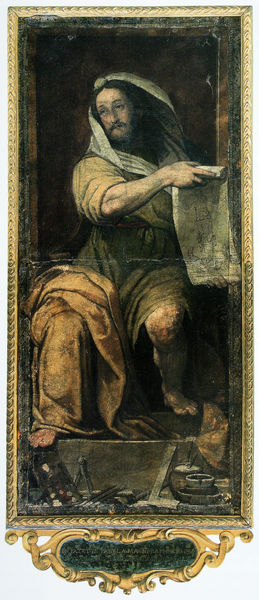
Titel: Porträt von Raffael
Künstler: Federico Zuccari
Standort: Macerata
Institution: Pinacoteca Communale
Schlagwörter: fuß, gemälde, hand, mann, umhang, gelb, grün, ocker, sitzen, ausschnitt, braun, fenster, kleid, weiss, zeichnung, blick, schal, tuch, malerei, bart, arm, barock, falten, gesicht, halten, rahmen, sockel, portrait, porträt, figur, gewand, gold, sitzend, blatt, renaissance, bewegt, bein, schrift, papier, sitz, kartusche, kopftuch, inschrift, lesen, maler, stufe, faltenwurf, knie, nische, tusche, gefäß, barfuß, illustration, text, allegorie, kunst, tinte, rolle, pergament, handwerker, werkzeug, christus, jesus, antik, christlich, schriftrolle, fresko, lineal, wandbild, prophet, fresco, joseph, bauen, bildhauer, architekt, zirkel, tuck, meißel, schridtrolle, aantik